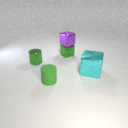
small green metal cylinder behind small green rubber cylinder